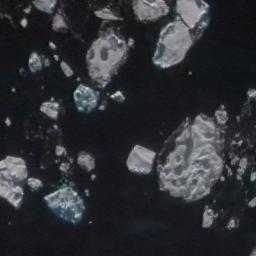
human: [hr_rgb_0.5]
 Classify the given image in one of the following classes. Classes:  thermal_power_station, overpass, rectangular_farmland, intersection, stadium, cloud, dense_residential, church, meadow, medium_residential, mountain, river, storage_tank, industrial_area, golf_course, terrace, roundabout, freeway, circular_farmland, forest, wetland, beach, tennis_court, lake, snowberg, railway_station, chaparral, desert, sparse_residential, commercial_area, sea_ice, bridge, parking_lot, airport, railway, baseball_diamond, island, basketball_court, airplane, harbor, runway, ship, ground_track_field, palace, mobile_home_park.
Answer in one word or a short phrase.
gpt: sea_ice